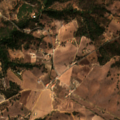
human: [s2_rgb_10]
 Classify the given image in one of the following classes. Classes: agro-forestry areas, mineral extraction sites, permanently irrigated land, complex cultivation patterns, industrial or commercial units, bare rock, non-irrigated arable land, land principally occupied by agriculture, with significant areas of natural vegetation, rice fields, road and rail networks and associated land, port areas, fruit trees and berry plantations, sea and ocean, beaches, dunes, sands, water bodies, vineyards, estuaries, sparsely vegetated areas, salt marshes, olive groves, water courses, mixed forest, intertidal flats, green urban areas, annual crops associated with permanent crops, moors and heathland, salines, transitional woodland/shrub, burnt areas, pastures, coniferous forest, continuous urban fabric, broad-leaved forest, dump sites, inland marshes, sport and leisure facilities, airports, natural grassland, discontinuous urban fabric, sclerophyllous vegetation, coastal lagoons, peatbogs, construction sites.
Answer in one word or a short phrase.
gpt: non-irrigated arable land, complex cultivation patterns, broad-leaved forest, transitional woodland/shrub